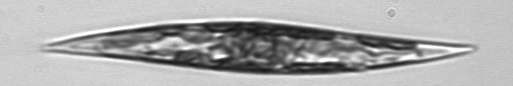
Label: Pleurosigma